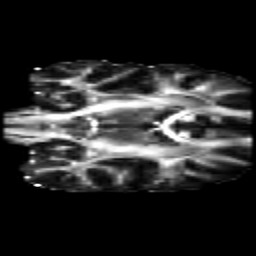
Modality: FA
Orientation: coronal
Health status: healthy
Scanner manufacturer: siemens
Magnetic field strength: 3 T
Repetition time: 10 s
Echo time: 0.092 s